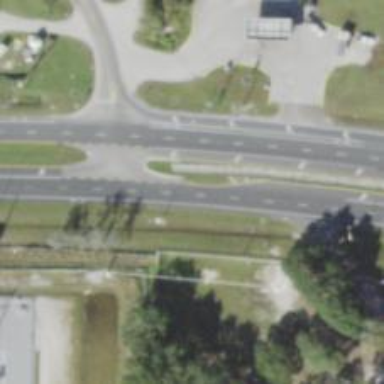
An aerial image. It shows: Asphalt road designated as trunk highway.